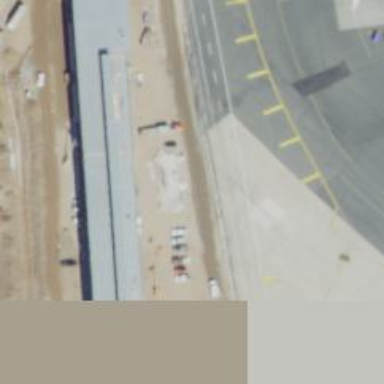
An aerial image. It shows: Airport gate.